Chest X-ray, AP view. Patient: 49 years old, sex M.
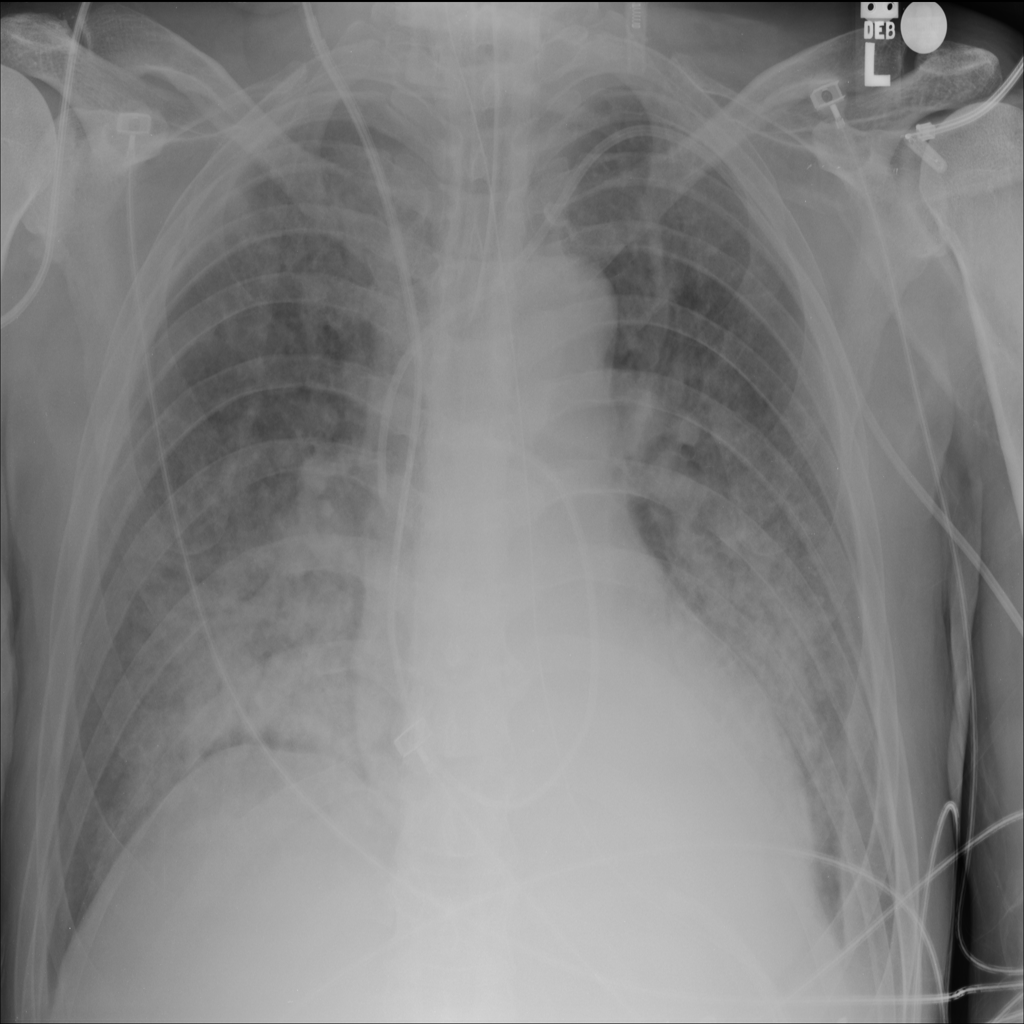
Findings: Consolidation